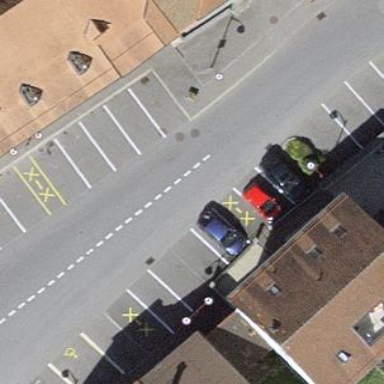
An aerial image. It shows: Street side parking area.